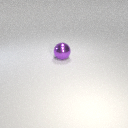
large purple metal sphere